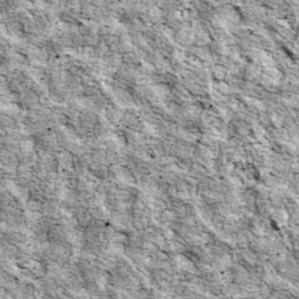
Label: non_frost